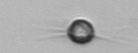
Label: Acanthoica_quattrospina